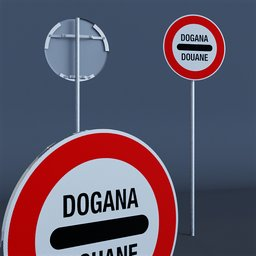
Label: architecture